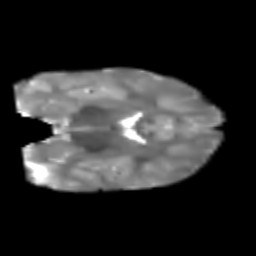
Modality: T2w
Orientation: coronal
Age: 7
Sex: male
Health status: healthy